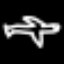
Label: airplane